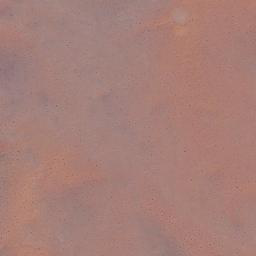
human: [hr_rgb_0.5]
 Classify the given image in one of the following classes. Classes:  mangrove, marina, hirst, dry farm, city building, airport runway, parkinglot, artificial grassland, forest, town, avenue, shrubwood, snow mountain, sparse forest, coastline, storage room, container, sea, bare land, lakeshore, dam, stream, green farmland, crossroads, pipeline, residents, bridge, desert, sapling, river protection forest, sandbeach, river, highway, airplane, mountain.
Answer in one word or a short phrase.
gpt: desert